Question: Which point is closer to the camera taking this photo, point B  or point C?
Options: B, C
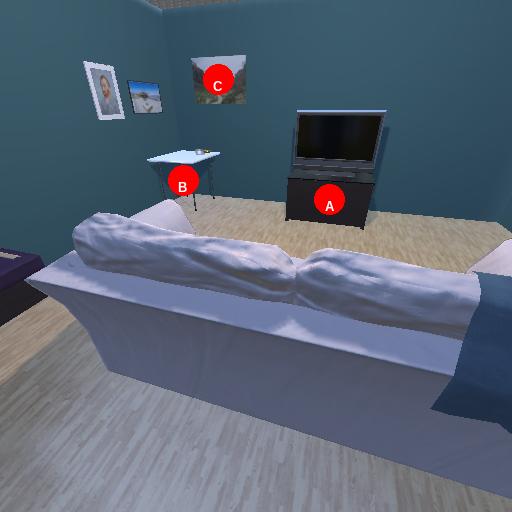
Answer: B